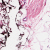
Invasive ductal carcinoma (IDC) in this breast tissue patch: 0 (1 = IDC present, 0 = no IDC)